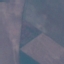
Land use / land cover: AnnualCrop